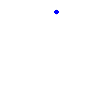
Particle: pion